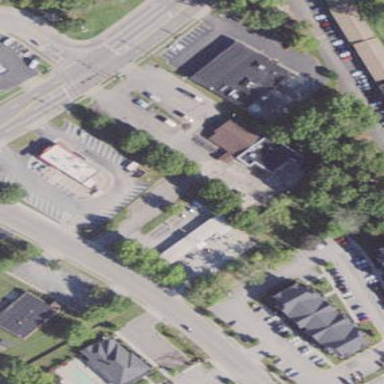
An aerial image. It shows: Parking area with surface.